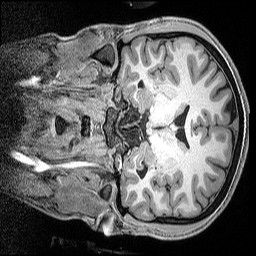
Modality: T1w
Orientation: coronal
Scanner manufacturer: siemens
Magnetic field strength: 3 T
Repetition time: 2.5 s
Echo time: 0.0029 s